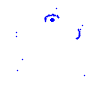
Particle: kaon